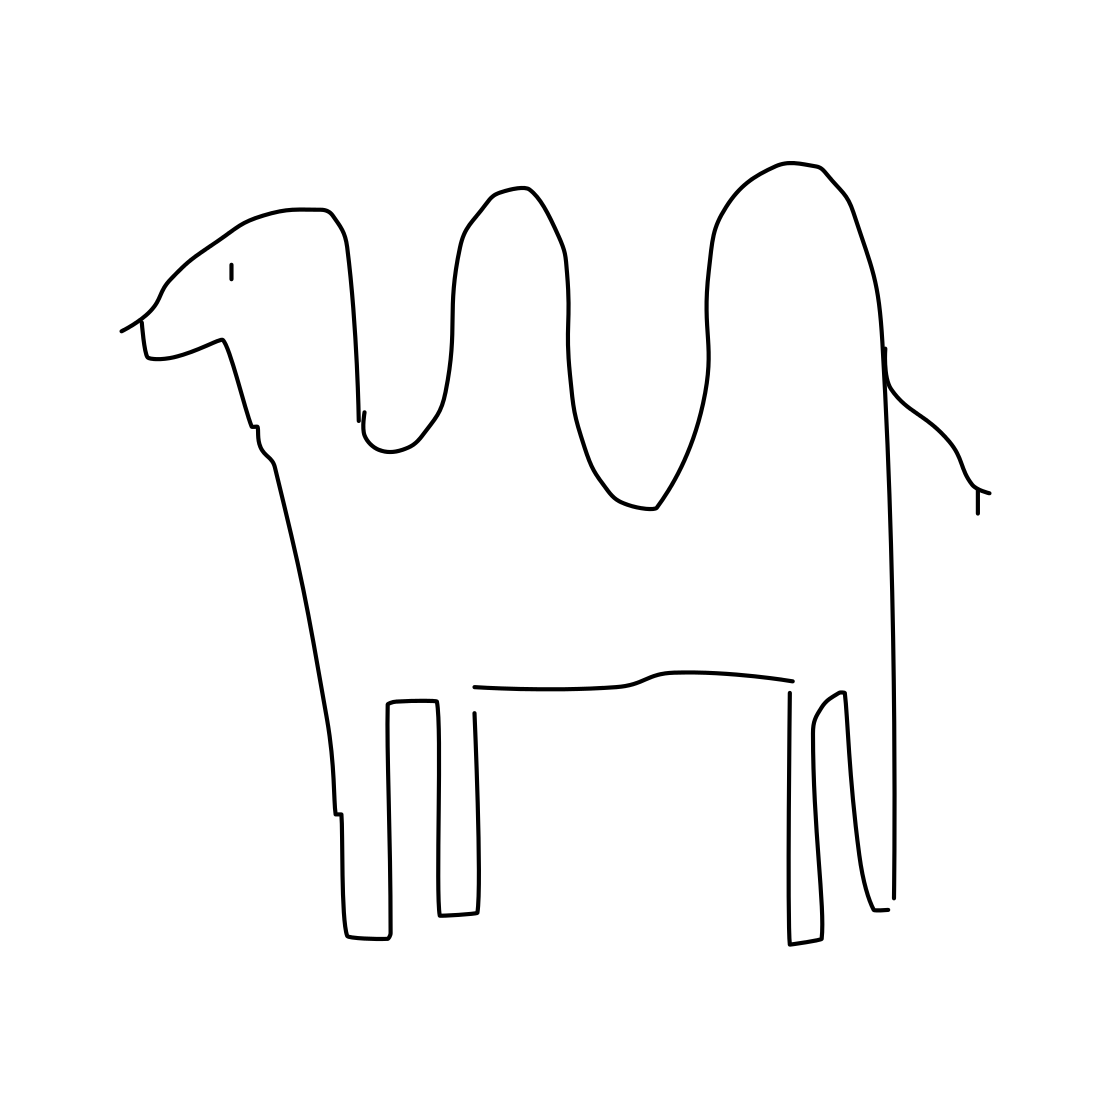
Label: camel